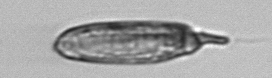
Label: Katodinium_or_Torodinium